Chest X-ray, AP view. Patient: 52 years old, sex F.
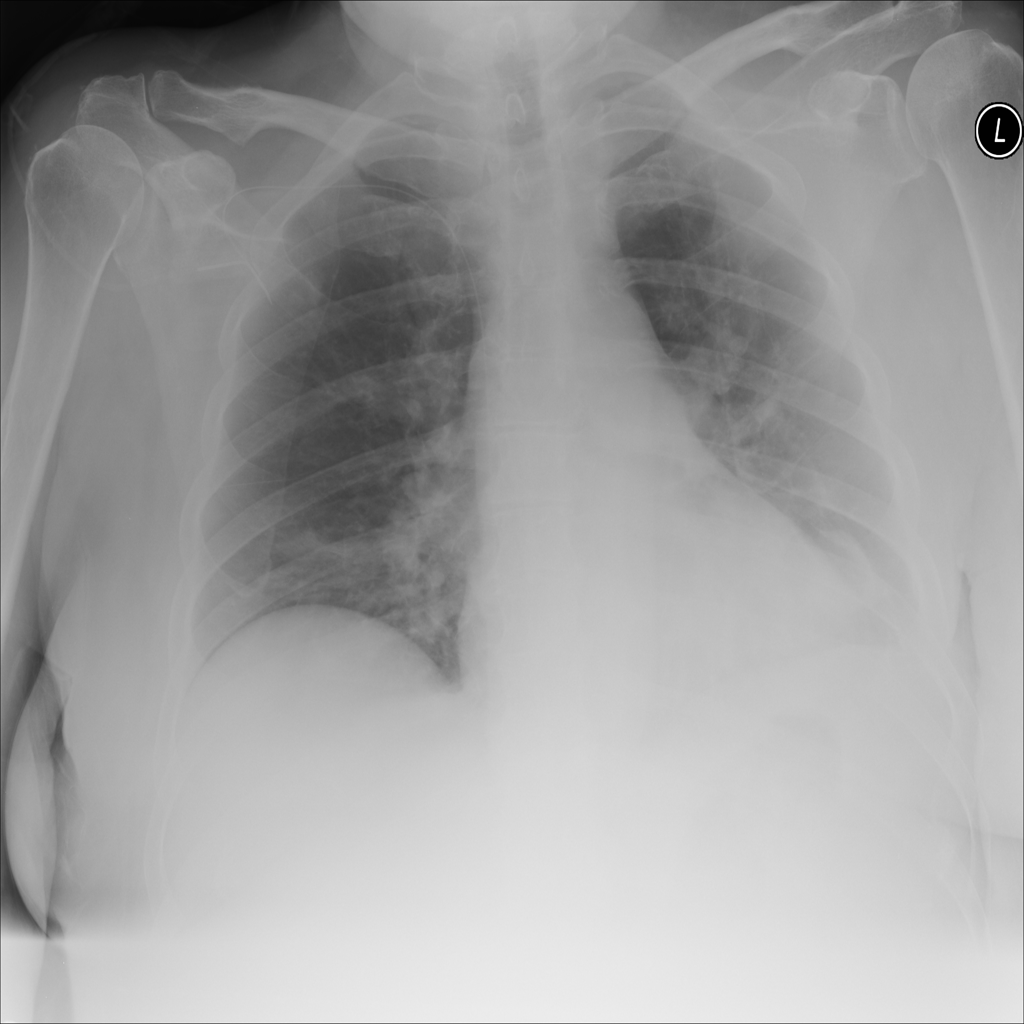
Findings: Cardiomegaly, Effusion